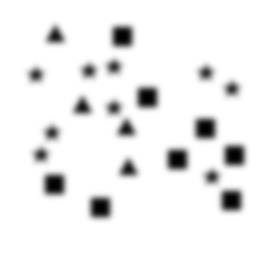
Squares: 8
Triangles: 4
Stars: 9
Total shapes: 21